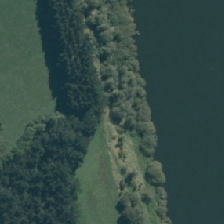
Land cover: deciduous_hardwood